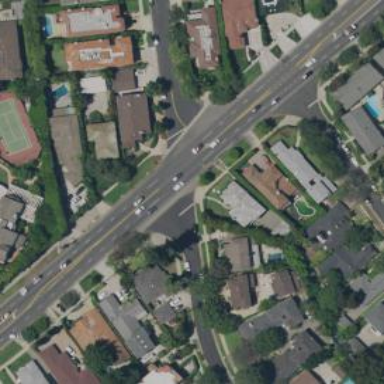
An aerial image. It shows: Secondary road with asphalt surface surrounded by residential buildings.